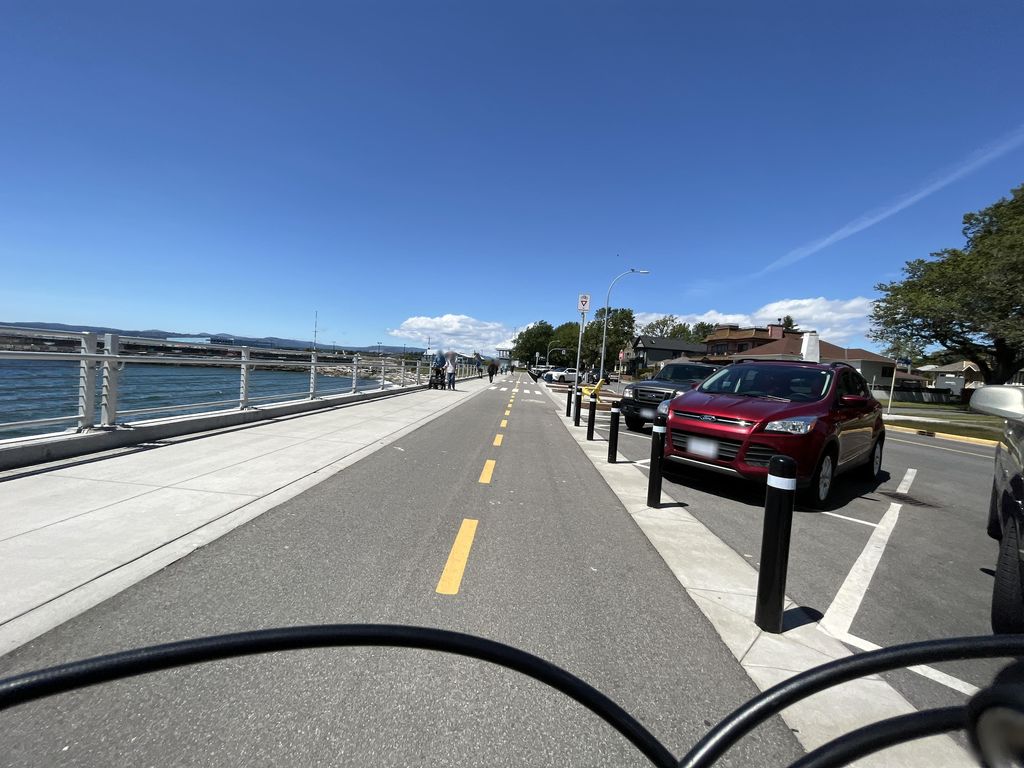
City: victoria